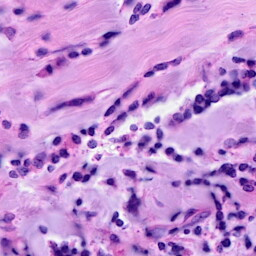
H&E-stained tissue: Breast